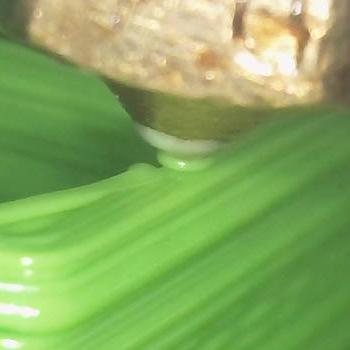
Flow rate: 238%